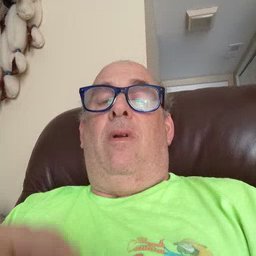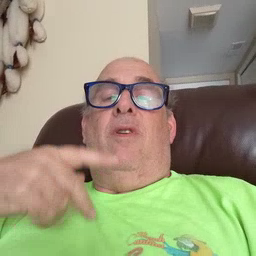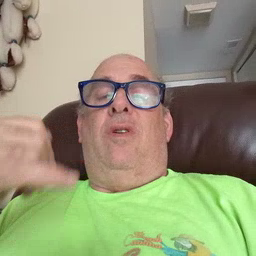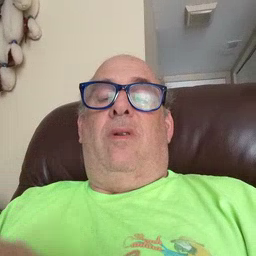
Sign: pajamas